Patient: sex F, age 71
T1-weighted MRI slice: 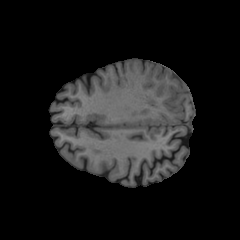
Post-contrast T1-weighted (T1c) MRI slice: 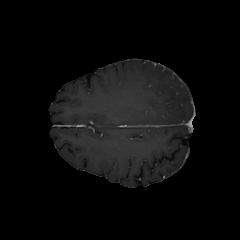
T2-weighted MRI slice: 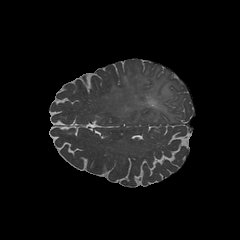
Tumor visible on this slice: yes
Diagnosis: Astrocytoma, IDH-mutant
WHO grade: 2